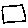
Label: square